Interaction volume radius: 10 \u00c5
Interaction volume height: 15 \u00c5
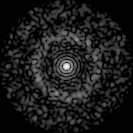
Disorder parameter: 0.8274